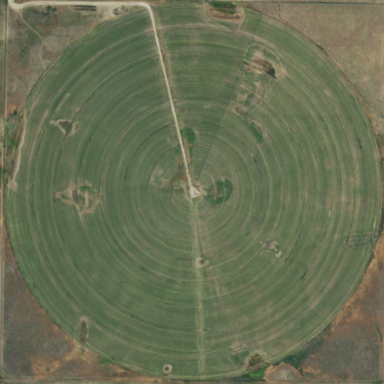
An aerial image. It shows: Farmland with pivot irrigation system.